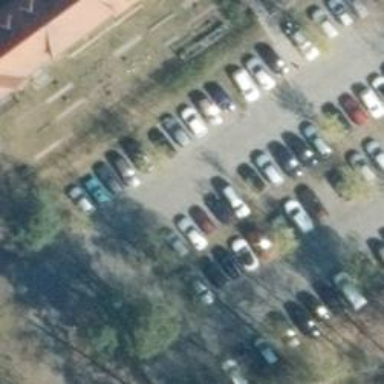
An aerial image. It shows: Road serving as parking aisle.